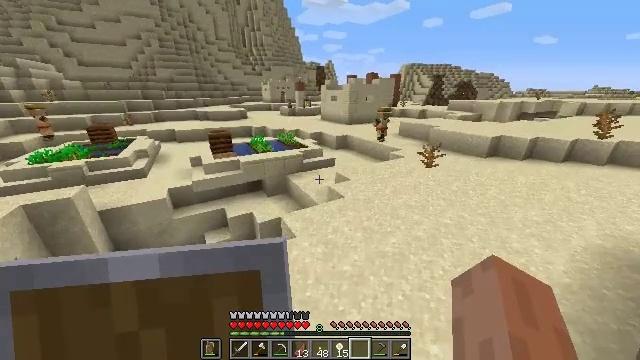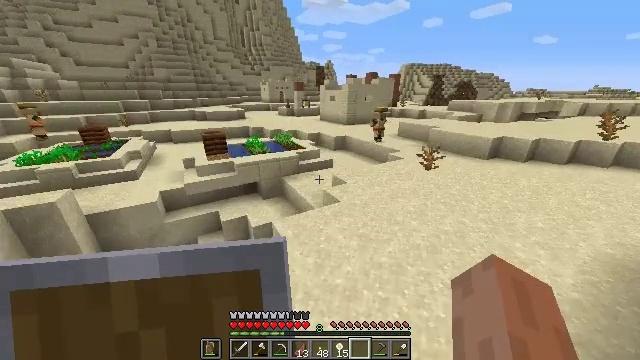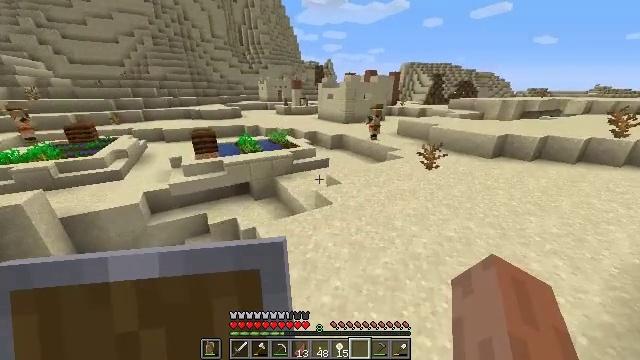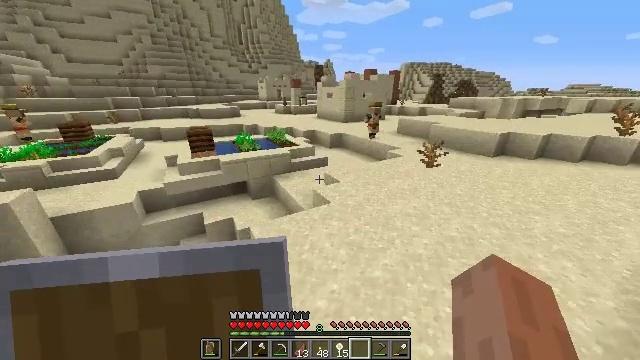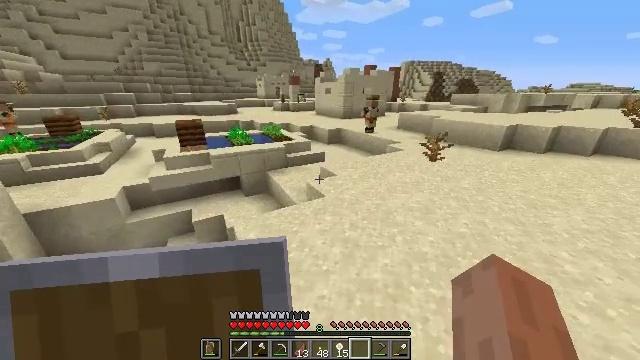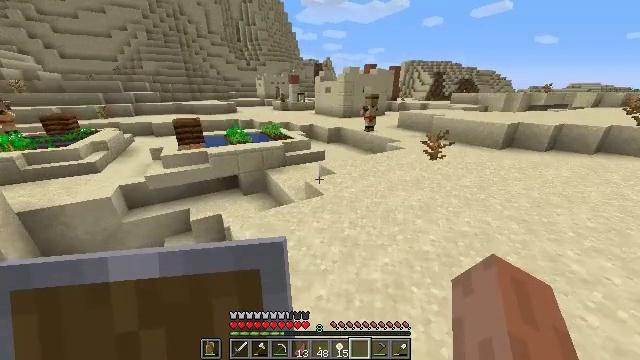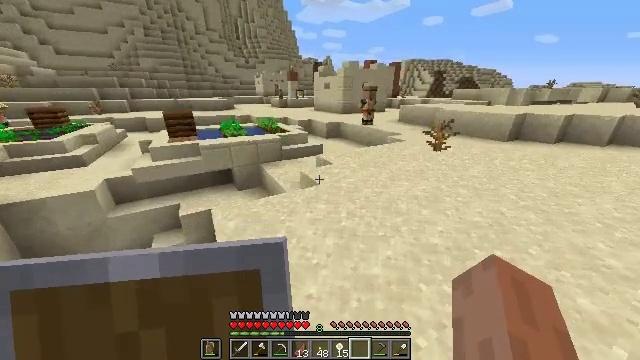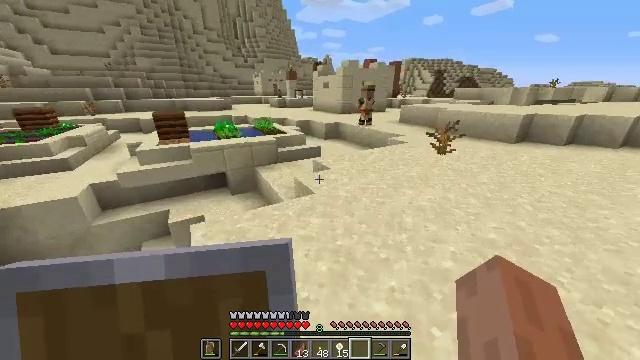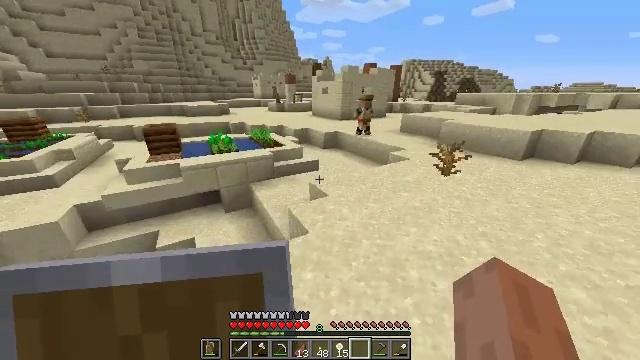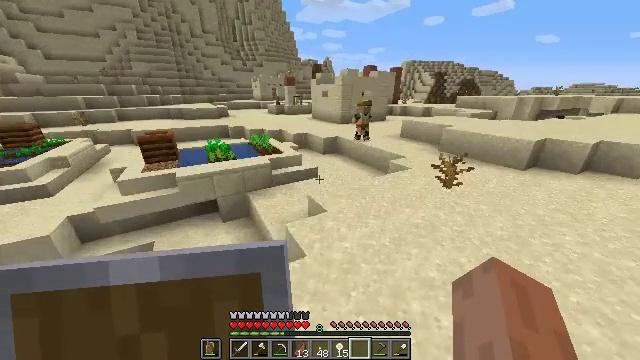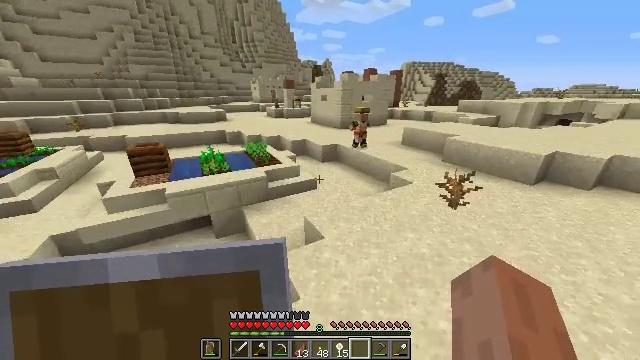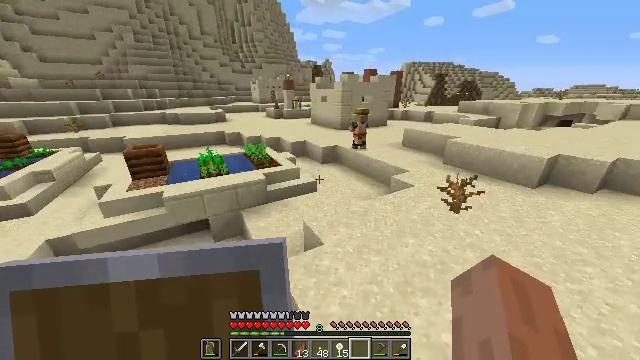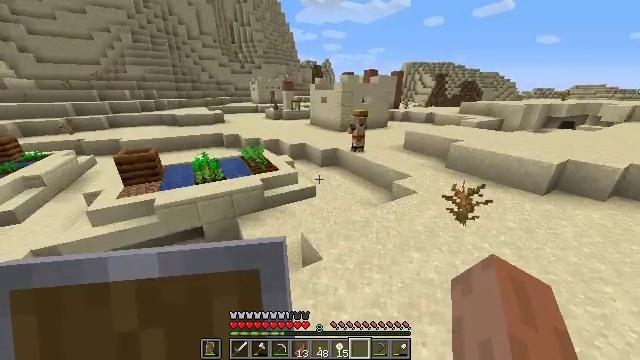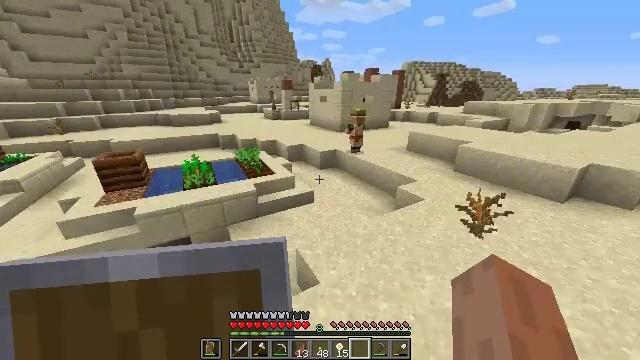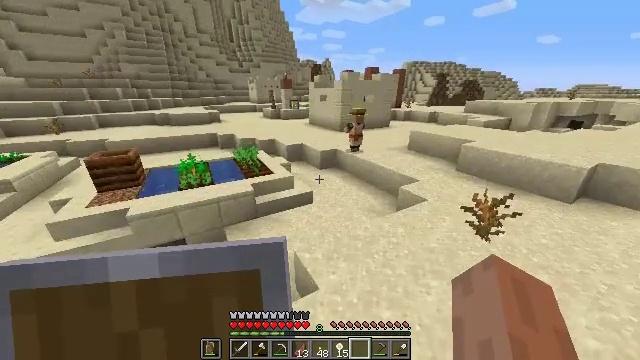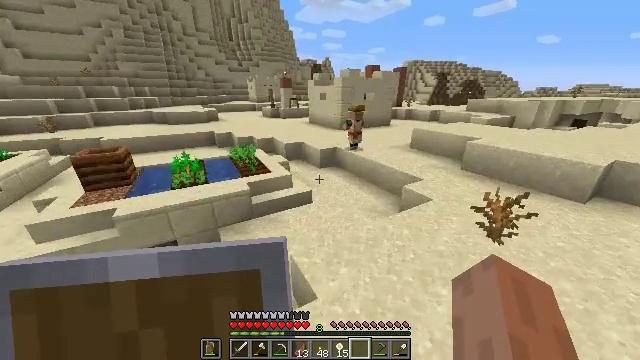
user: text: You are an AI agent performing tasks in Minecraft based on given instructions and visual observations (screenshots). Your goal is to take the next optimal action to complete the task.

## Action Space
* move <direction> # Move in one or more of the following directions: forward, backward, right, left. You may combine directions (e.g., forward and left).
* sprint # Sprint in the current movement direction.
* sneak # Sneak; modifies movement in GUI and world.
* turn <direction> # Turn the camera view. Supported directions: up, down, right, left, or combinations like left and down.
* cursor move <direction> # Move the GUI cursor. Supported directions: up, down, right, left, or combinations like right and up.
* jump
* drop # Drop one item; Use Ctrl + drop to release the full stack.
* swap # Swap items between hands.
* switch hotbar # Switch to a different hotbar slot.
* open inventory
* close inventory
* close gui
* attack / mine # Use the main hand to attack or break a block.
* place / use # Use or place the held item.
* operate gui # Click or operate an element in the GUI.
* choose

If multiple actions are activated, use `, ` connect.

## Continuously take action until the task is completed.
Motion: motion action
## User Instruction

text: Mine the potted dead bush.
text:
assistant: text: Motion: move forward, jump
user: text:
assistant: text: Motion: move forward, jump
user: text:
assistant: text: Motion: move forward, jump
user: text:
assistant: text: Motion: move forward, jump
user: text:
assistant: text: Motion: move forward, jump
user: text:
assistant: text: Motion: move forward, jump
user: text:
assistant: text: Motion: move forward, jump
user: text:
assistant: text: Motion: move forward, jump
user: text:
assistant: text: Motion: move forward, jump
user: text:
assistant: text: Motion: move forward, jump
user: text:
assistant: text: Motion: move forward, jump
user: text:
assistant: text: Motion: move forward, jump
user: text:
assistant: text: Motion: move forward, jump
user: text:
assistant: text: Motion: move forward, jump
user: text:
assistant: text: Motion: move forward, jump
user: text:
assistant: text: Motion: move forward, jump
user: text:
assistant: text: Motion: move forward, jump
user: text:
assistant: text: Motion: move forward, jump
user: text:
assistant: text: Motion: move forward, jump
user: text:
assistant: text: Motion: move forward, jump
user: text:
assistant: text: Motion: move forward, jump
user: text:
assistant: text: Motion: move forward, jump
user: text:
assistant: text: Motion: move forward, jump
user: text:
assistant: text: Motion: move forward, jump
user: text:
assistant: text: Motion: move forward, jump
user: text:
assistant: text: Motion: move forward, jump
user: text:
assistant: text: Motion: move forward, jump
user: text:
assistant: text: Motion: move forward, jump
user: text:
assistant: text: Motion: move forward, jump
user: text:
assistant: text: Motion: move forward, jump